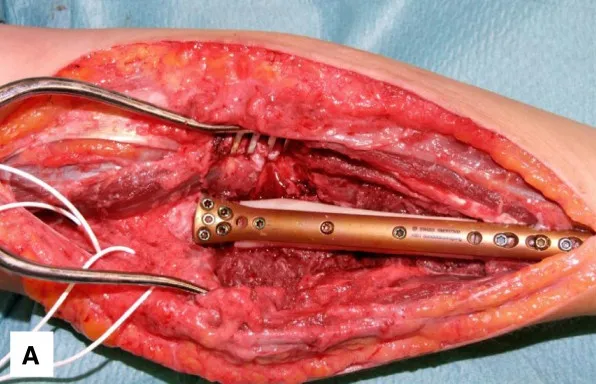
Resection of the shaft of the proximal radius following the denosumab therapy. (A) Reconstruction using an intercalary fibula-allograft and a custom-made plate.
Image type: medical_photograph (other_medical_photograph)